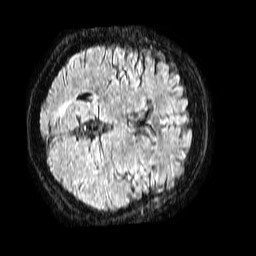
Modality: FLAIR
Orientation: axial
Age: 58
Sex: female
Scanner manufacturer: philips
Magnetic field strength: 1.5 T
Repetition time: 4.8 s
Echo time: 0.3 s